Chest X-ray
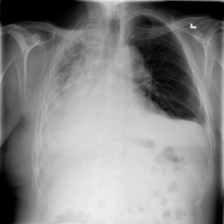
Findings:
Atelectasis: negative
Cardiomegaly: negative
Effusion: negative
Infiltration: negative
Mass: negative
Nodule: negative
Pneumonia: negative
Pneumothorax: negative
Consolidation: negative
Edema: negative
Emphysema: negative
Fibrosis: negative
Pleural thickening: negative
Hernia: negative